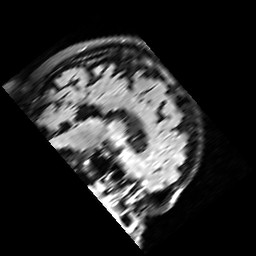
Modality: FLAIR
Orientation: sagittal
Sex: male
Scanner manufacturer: siemens
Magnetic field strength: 3 T
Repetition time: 10 s
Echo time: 0.09 s